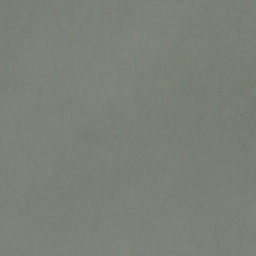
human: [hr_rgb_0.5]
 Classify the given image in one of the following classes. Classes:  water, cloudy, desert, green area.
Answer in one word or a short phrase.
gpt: cloudy